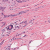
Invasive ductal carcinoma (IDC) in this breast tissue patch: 1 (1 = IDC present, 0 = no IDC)